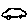
Label: car